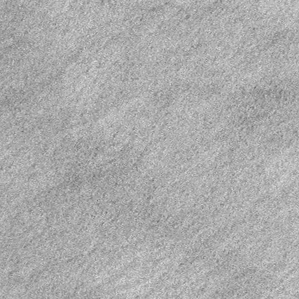
Label: frost